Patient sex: M
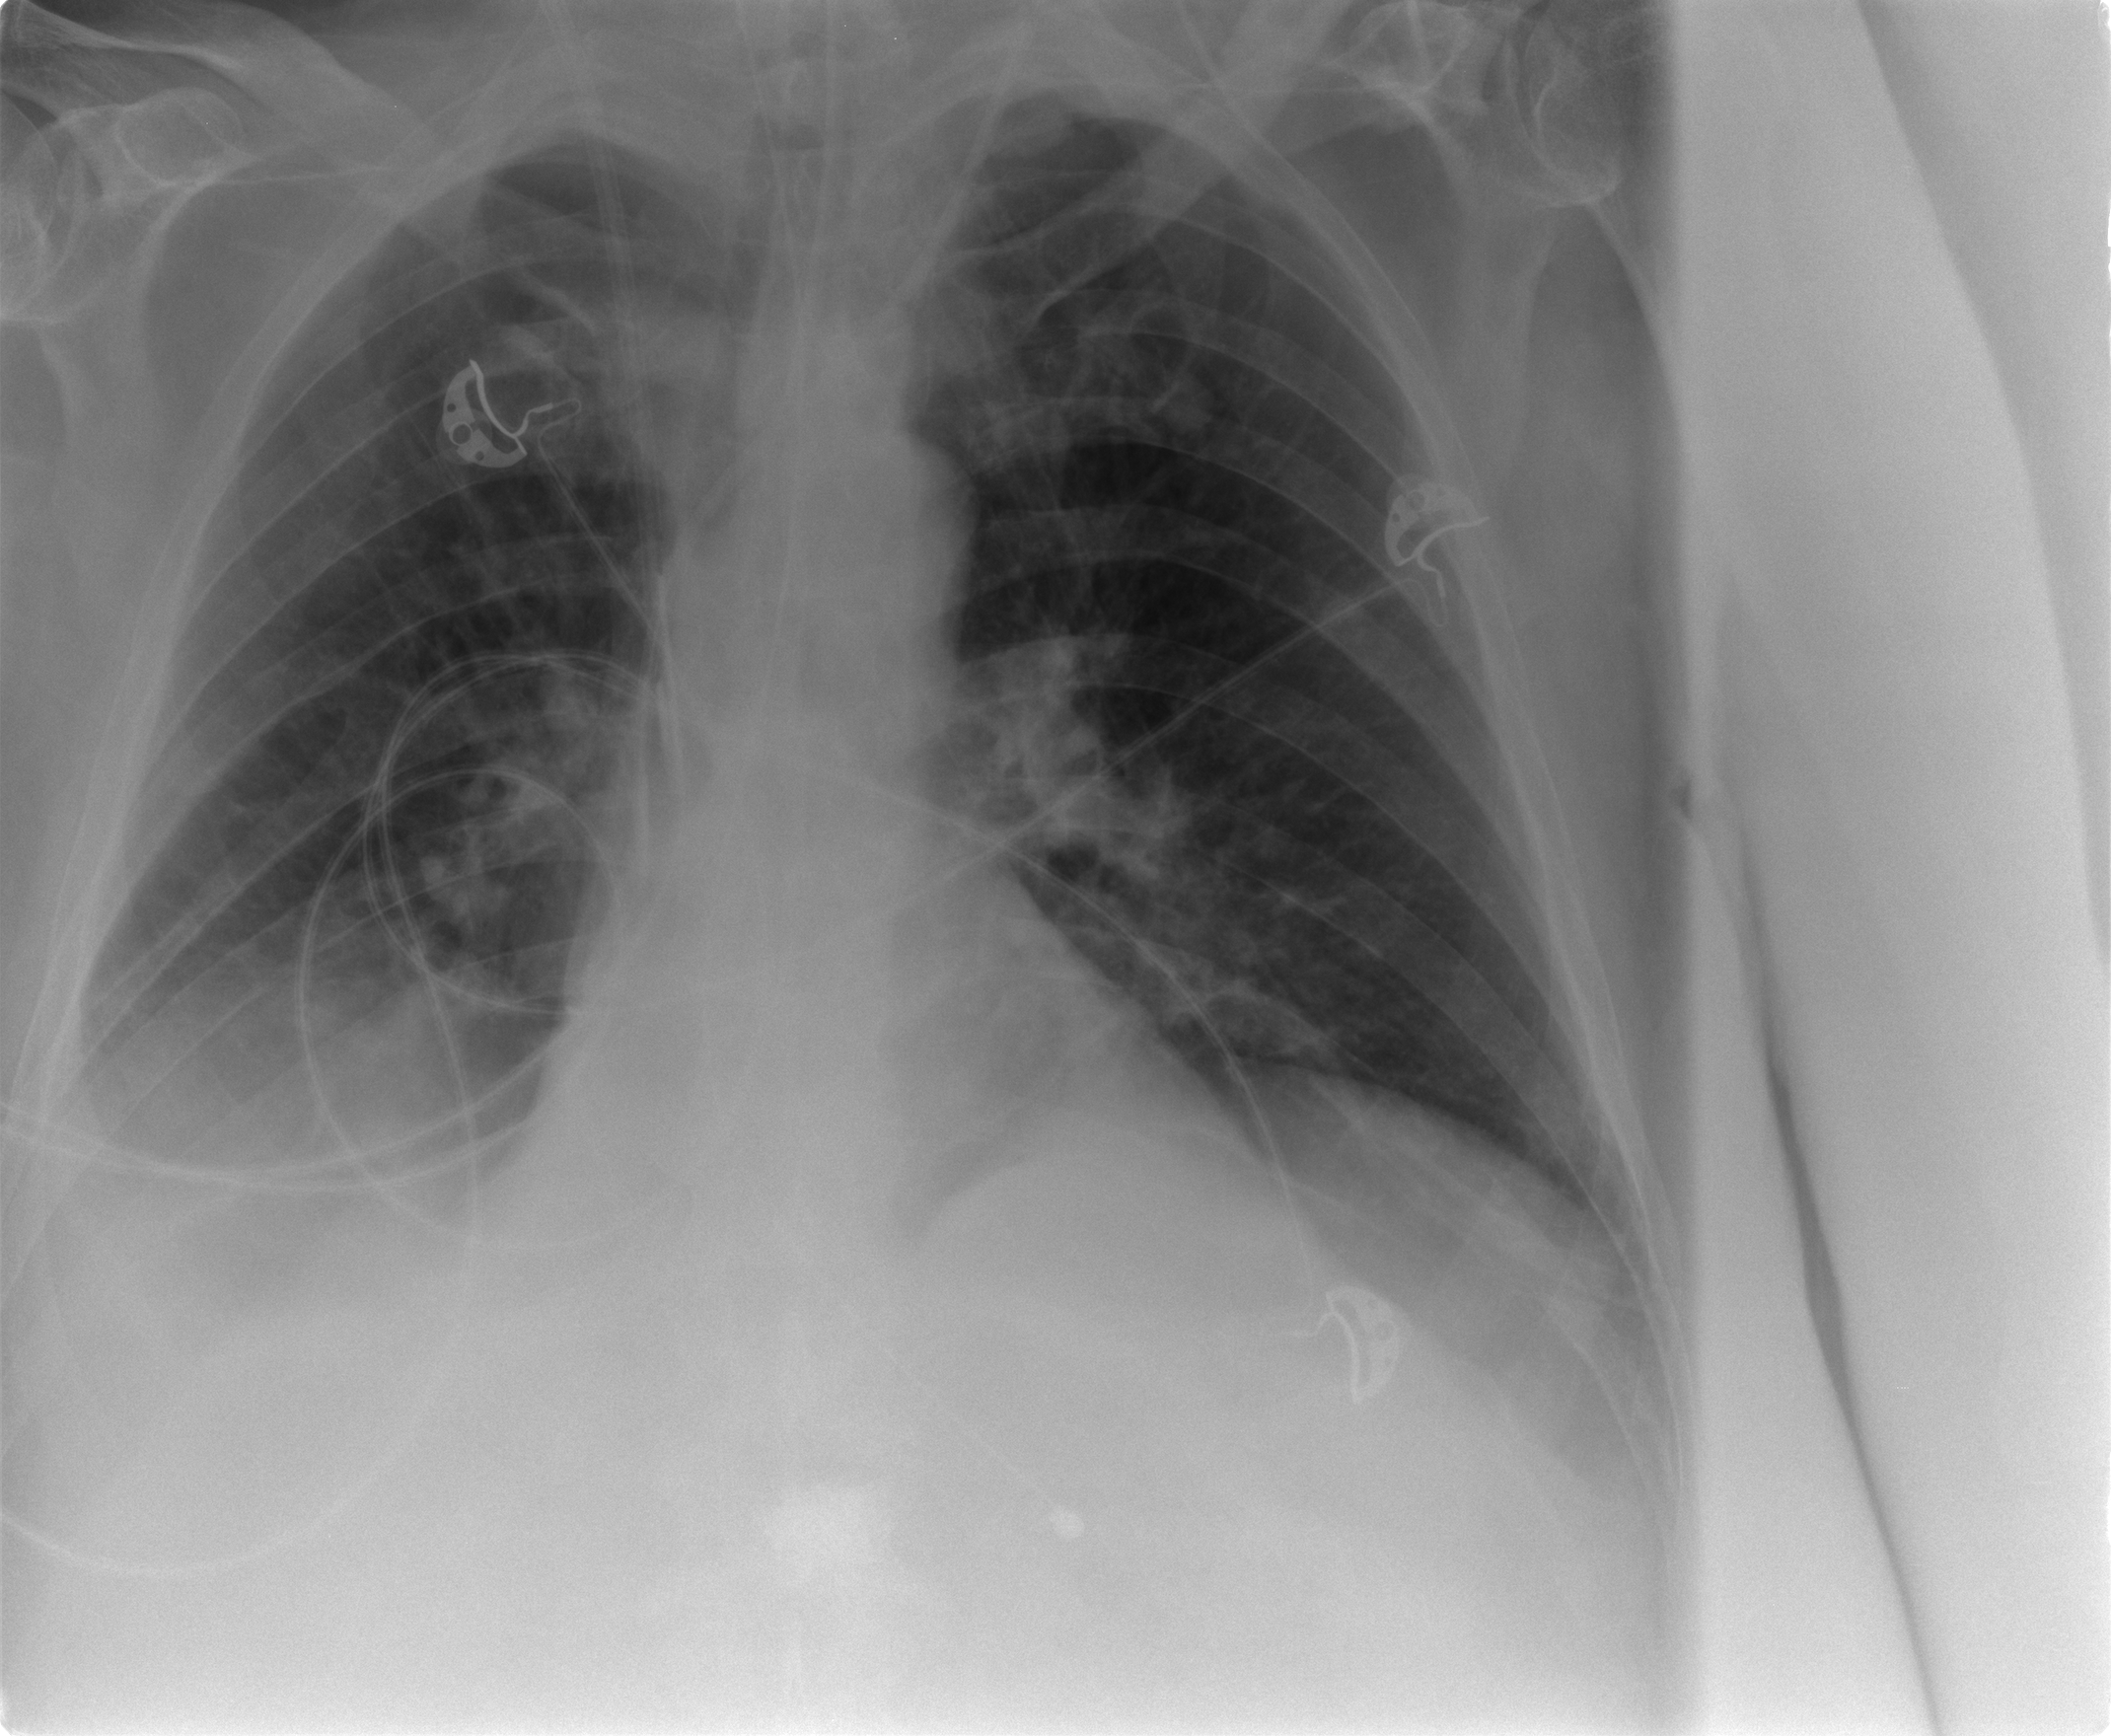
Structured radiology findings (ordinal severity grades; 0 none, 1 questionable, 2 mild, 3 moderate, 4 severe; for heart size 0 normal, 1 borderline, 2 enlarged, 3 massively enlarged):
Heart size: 0
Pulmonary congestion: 1
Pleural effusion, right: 2
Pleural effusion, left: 0
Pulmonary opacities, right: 1
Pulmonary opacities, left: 0
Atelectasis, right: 2
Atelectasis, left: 1